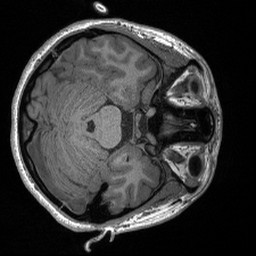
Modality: T1w
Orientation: axial
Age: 22
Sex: female